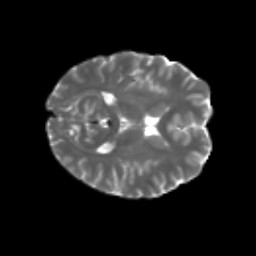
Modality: T2w
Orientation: axial
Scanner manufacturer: siemens
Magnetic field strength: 3 T
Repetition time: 4.16 s
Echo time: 0.0806 s